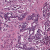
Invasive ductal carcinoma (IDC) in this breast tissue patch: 1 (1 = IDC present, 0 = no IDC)